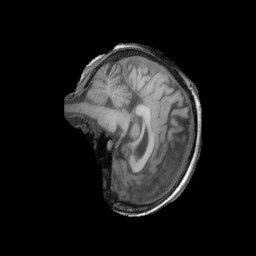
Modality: T1w
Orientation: sagittal
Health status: ill
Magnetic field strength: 3 T